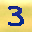
Label: 3